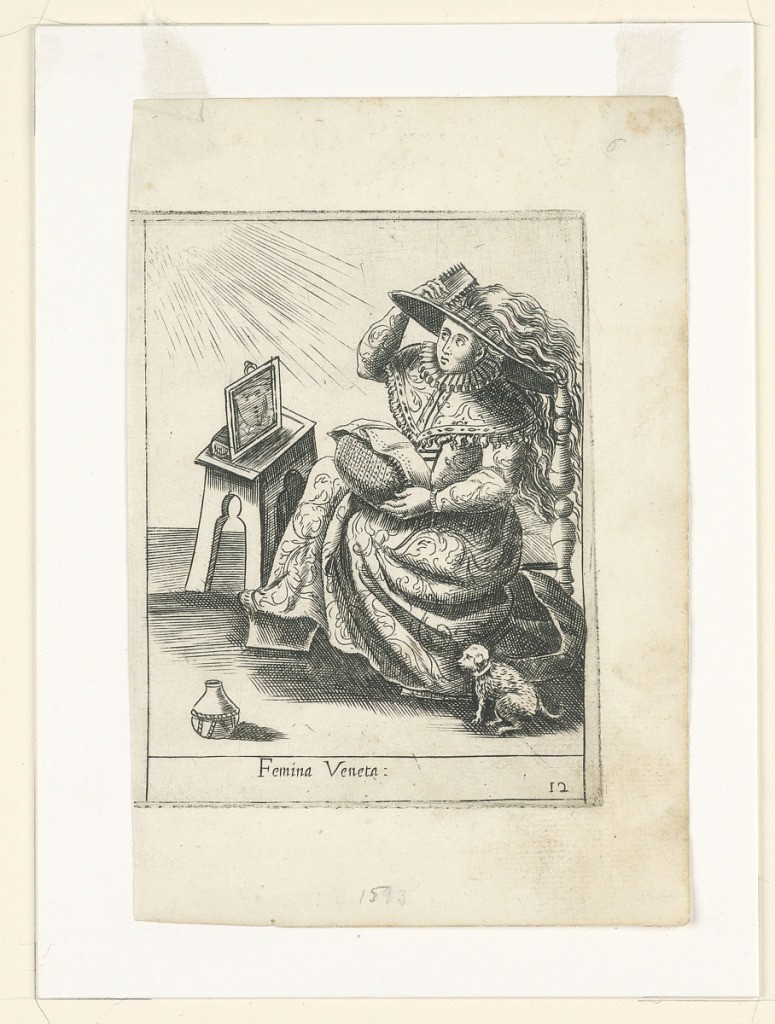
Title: Plate 12, Femina Veneta (Venetian Woman), Diversarum Nationum Ornatus Cum Suis Iconibus
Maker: Alessandro Fabri, Italian, active late 16th century
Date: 1593
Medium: Engraving on laid paper
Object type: Print
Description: A woman is depicted in what appears to be Venetian commedia dell'arte costume, wearing a long dress with an elaborate collar and a pattern incorporating swirling forms. She is shown combing her long wavy hair, below which appears to be a large, round hat. She faces a square stool on the left with a framed picture showing a face on top and holds a round object in her lap. A dog sits on the floor beneath her, and an object that looks like a vase or some other kind of vessel appears at left. Rays of light are emanating from the top left corner; the woman faces left and looks upwards towards them.